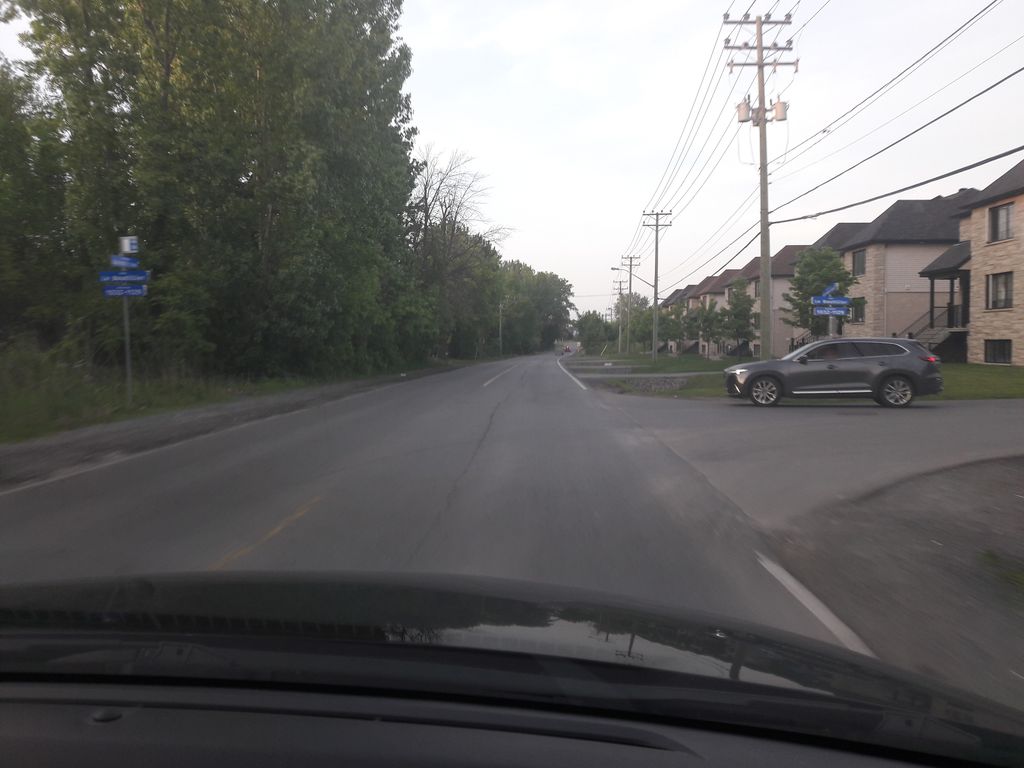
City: montreal